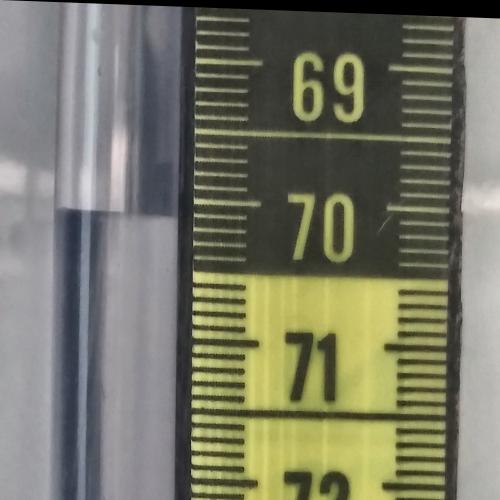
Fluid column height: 70.1 cm